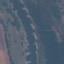
Label: River